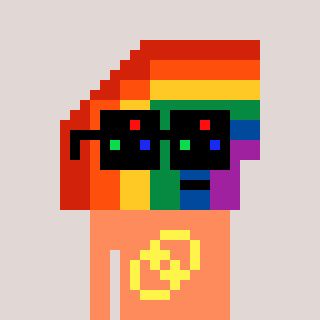
a pixel art character with square black sunglasses, a rainbow-shaped head and a peachy-colored body on a warm background